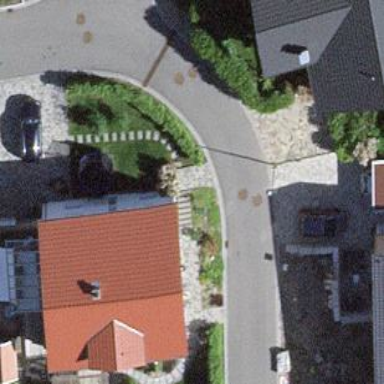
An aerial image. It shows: Residential building.